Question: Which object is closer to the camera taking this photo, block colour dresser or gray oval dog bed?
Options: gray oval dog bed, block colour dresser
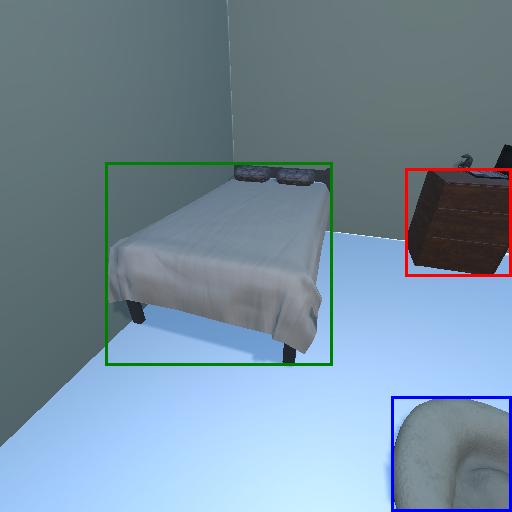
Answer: gray oval dog bed